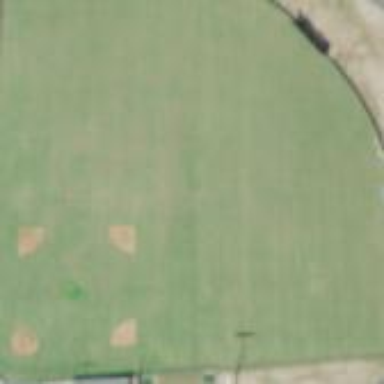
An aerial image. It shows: Softball pitch for leisure sports.